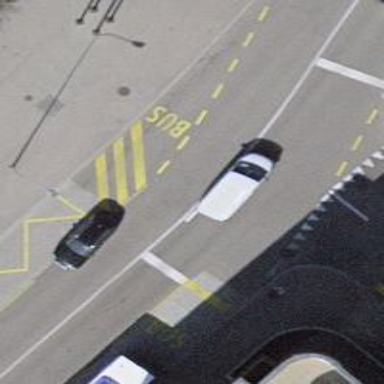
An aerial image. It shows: Road with traffic signals.